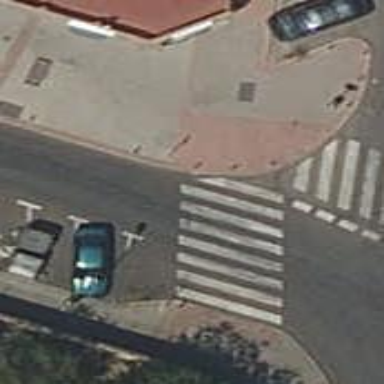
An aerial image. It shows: Asphalt footway with uncontrolled crossing. The crossing has markings.